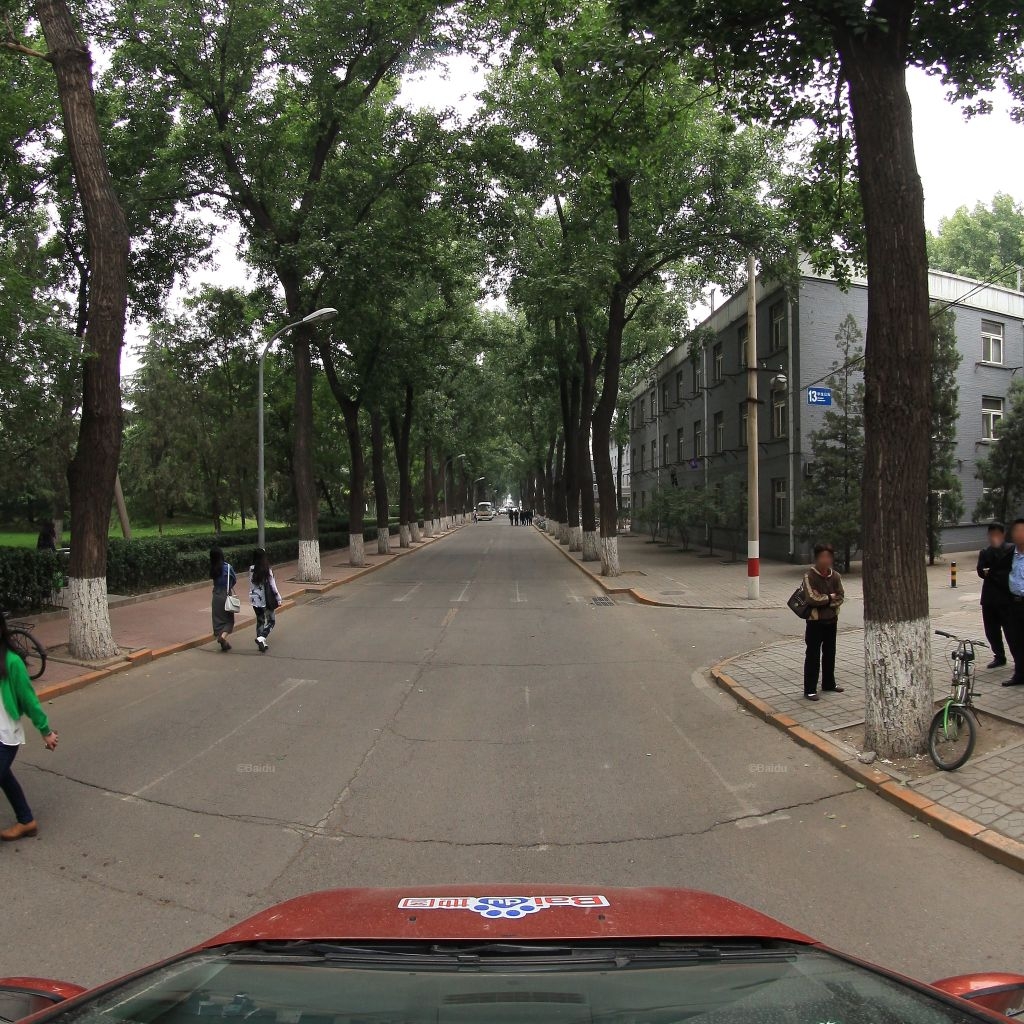
Region: Haidian
Road damage annotations: transverse crack, transverse crack, transverse crack, longitudinal crack